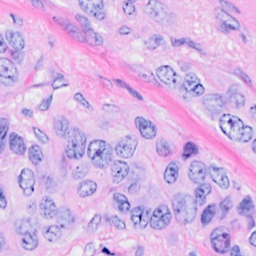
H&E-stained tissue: Breast